Question: I have a div populated from database. i was trying to hide some items on my div and display them 'on hover' something like this:

i made my div 'display:none' and when hover i tried this code:
'''
<script type="text/javascript">
$(".maindiv").hover(function () {
$(this).children().css("display","block");
});
</script>
'''
the same code but with child div id:
'''
<script type="text/javascript">
$(".maindiv").hover(function () {
$("#more").css("display","block");
});
</script><br/>
'''
html code:
'''
<asp:Repeater ID="brandsRepeater" runat="server" DataSourceID="BrandsSqlDataSource">
<ItemTemplate>
<div class="class1" style="width: 212px; text-align: center; margin-top: 15px; font-size: 10px; font-family: Tahoma; padding-bottom: 0px;" >
<div class="main" style="padding-bottom: 0px;">
<img src="path/<%# Eval("Img") %>" />
<div style="vertical-align: bottom; font-size: 10px; font-family: Tahoma;color:#1872AB;display:none;" id="more">
<a href="path/<%# Eval("Img") %>" rel="myimg" title="<%# Eval("DESCR") %>" style="color:#1872AB;">ABOUT</a>| <a href="mypage.aspx" style="color:#1872AB;">SHOP</a> | <a href="http://example.ca" target="_blank" style="color:#1872AB;">WEBSITE</a>
</div>
</div>
</div>
</ItemTemplate>
</asp:Repeater>
'''
but it seems that my code not working
any ideas?
thank you
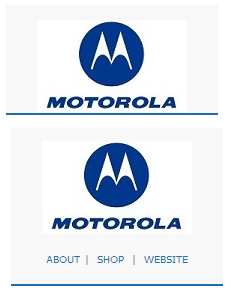
Answer: '''
$(".maindiv").hover(function () {
$(this).find('#more').css("display","block");
},function() {
$(this).find('#more').css("display","none");
});
'''
A working fiddle: <URL>
You can even use show(); / hide();